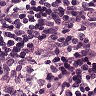
Metastatic tissue present: no